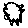
Label: sun